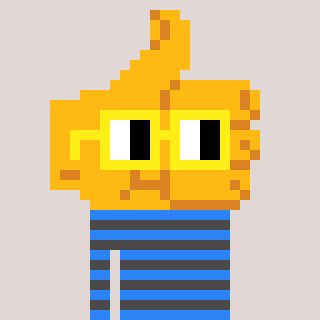
a pixel art character with square yellow glasses, a thumbsup-shaped head and a grayscale-colored body on a warm background